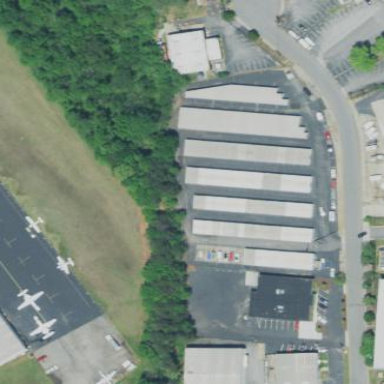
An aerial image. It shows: Storage facility within retail area.